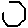
Label: hexagon